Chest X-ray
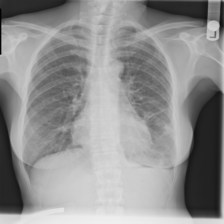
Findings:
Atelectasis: negative
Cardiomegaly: negative
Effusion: negative
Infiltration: negative
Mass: negative
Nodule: negative
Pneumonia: negative
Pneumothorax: negative
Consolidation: negative
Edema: negative
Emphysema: negative
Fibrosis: negative
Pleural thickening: negative
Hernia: negative